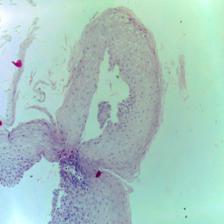
Diagnosis: Normal